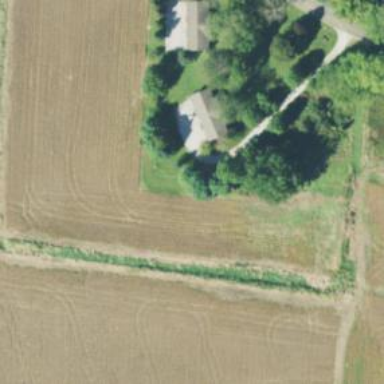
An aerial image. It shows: Driveway.